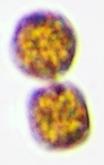
Label: Margalefidinium